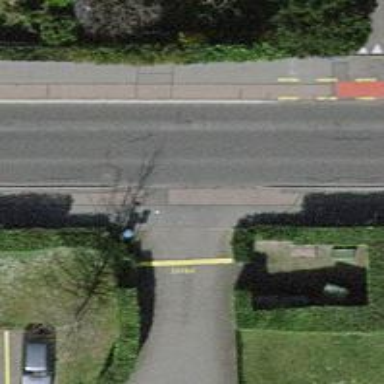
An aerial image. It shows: Cycleway.